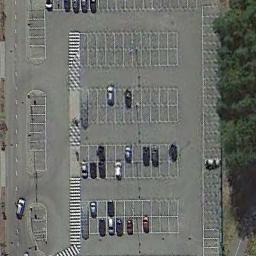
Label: parking_lot